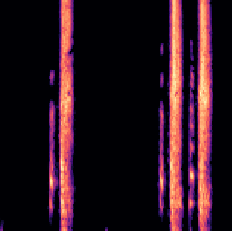
Sound class: Person sneeze